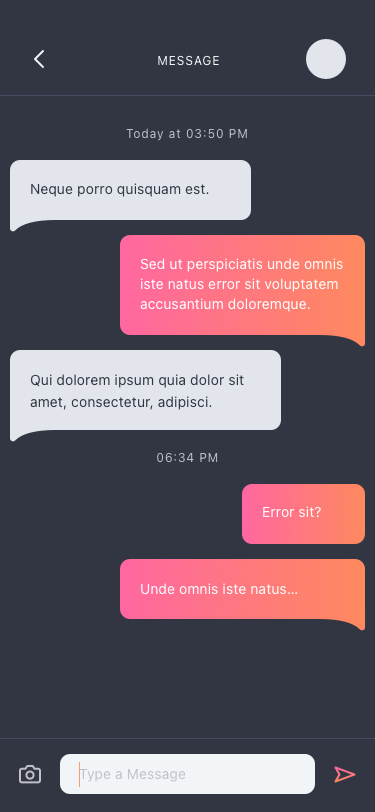
Text in this UI design:
Type a Message
Unde omnis iste natus…
Error sit?
06:34 PM
Qui dolorem ipsum quia dolor sit amet, consectetur, adipisci.
Sed ut perspiciatis unde omnis iste natus error sit voluptatem accusantium doloremque.
Neque porro quisquam est.
Today at 03:50 PM
MESSAGE